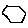
Label: hexagon